Interaction volume radius: 10 \u00c5
Interaction volume height: 10 \u00c5
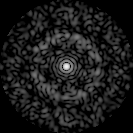
Disorder parameter: 0.8768